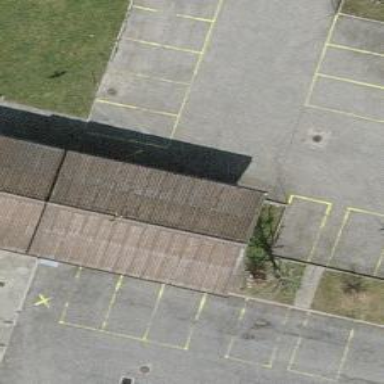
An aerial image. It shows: Road serving as parking aisle.